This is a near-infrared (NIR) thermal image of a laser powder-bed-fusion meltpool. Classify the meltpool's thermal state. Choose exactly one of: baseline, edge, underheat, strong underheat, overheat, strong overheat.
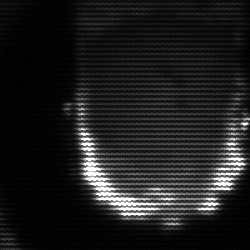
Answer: baseline